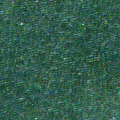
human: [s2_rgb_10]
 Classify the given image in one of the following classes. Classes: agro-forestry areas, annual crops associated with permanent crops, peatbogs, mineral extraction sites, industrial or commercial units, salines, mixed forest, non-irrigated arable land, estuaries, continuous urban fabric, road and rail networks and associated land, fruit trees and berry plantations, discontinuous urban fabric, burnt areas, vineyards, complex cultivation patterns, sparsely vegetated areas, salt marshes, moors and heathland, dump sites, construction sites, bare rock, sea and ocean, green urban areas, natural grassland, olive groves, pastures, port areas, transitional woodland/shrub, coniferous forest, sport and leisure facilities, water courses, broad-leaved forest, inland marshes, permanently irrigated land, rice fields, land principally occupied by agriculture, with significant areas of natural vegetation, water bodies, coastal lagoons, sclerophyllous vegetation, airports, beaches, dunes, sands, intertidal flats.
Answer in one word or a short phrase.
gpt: sea and ocean